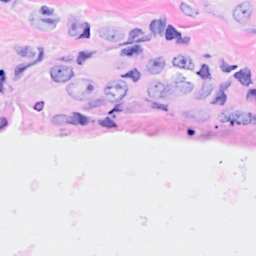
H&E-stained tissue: Breast